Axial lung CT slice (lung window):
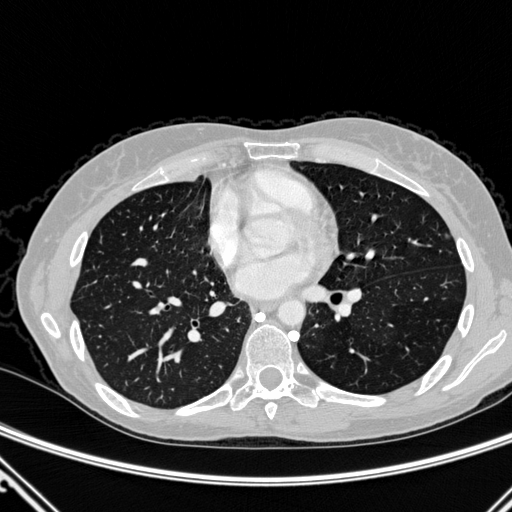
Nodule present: no